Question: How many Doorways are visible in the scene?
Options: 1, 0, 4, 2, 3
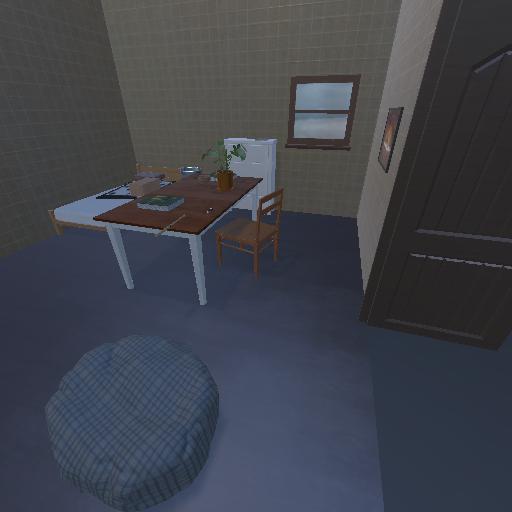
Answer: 1